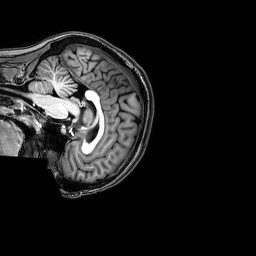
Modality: T1w
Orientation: sagittal
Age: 24
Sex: female